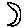
Label: moon